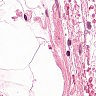
Metastatic tissue present: no